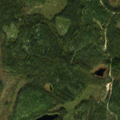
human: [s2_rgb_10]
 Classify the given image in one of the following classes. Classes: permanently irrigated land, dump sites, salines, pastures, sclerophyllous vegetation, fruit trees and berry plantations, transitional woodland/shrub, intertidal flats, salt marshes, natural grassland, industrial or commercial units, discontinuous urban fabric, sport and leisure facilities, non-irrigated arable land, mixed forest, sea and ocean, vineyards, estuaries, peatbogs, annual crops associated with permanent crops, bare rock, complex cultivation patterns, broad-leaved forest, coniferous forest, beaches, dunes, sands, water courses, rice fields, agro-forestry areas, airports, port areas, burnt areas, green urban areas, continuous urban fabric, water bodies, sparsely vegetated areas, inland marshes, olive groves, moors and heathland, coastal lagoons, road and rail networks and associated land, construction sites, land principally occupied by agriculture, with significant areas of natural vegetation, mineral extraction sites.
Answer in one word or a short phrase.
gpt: coniferous forest